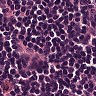
Metastatic tissue present: no